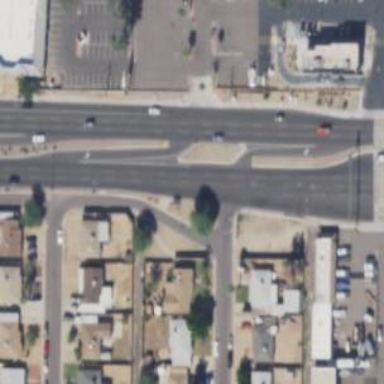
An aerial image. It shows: Asphalt road with secondary link designation.